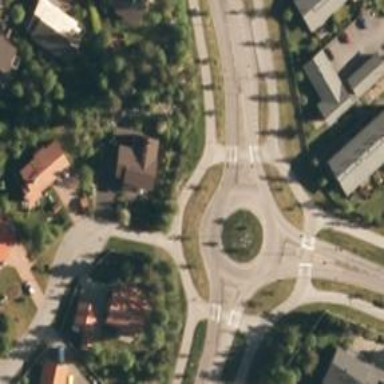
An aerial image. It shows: Tertiary road with asphalt surface leading to roundabout.